Question: I am looking for a solution to optimize my database model. The database manages , you can add questions and answer to them. An entry is an answer to a survey and has answers for each question.
Here is the simplified schema:

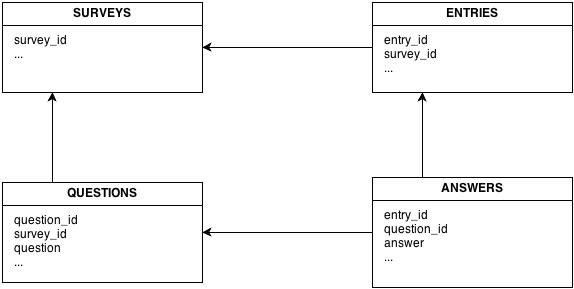
Answer: You have the feeling that either 'ENTRIES.survey_id' or 'QUESTIONS.survey_id' is redundant (probably because you see that one could deduce the one or the other through the 'ANSWERS' entity).
In fact, 'QUESTIONS' and 'ENTRIES' entertain an identifying relationship with 'SURVEYS' (an entry or a question may not exist without a corresponding survey). Formally speaking, their primary key include a foreign key reference to their parent table 'SURVEYS':
'''
CREATE TABLE SURVEYS (
survey_id INT NOT NULL,
PRIMARY KEY (survey_id)
);
CREATE TABLE QUESTIONS (
question_id INT NOT NULL,
survey_id INT NOT NULL,
PRIMARY KEY (question_id, survey_id),
FOREIGN KEY (survey_id) REFERENCES SURVEYS(survey_id)
);
CREATE TABLE ENTRIES (
entry_id INT NOT NULL,
survey_id INT NOT NULL,
PRIMARY KEY (entry_id, survey_id),
FOREIGN KEY (survey_id) REFERENCES SURVEYS(survey_id)
);
'''
As an interesting consequence, your 'ANSWERS' table should* actually include 'survey_id' in its foreign key references, because this field is part of the primary key of both 'QUESTIONS' and 'ENTRIES':
'''
CREATE TABLE ANSWERS (
entry_id INT NOT NULL,
survey_id INT NOT NULL,
question_id INT NOT NULL,
PRIMARY KEY (entry_id, survey_id, question_id),
FOREIGN KEY (entry_id, survey_id)
REFERENCES ENTRIES(entry_id, survey_id),
FOREIGN KEY (question_id, survey_id)
REFERENCES QUESTIONS(question_id, survey_id)
);
'''
If it can help you letting go of the false impression that one 'survey_id' field is redundant, consider that there may exist an entry with no answer (eg. when a new entry is created). In this situation, 'ENTRIES.survey_id' is obviously required.
---
* Actually this extra field is to model the constraint "an answer must relate to a question and an entry which both belong to the same survey".